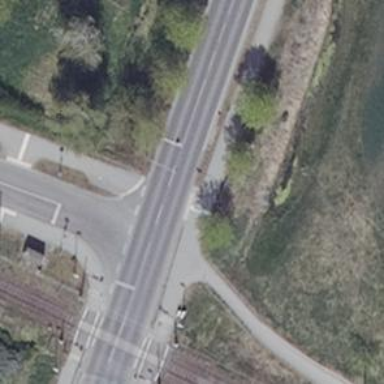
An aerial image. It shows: Tertiary road with separate track for cyclists and pedestrians on the right side.